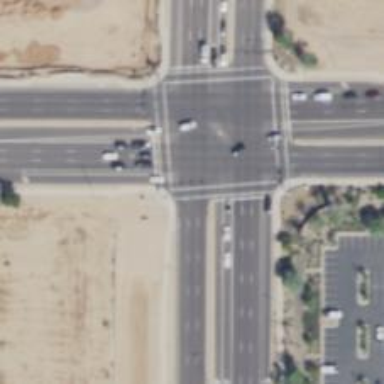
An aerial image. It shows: Marked crossing on the road.